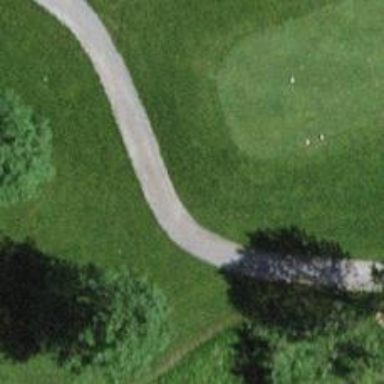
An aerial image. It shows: Path designated for golf carts.